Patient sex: M
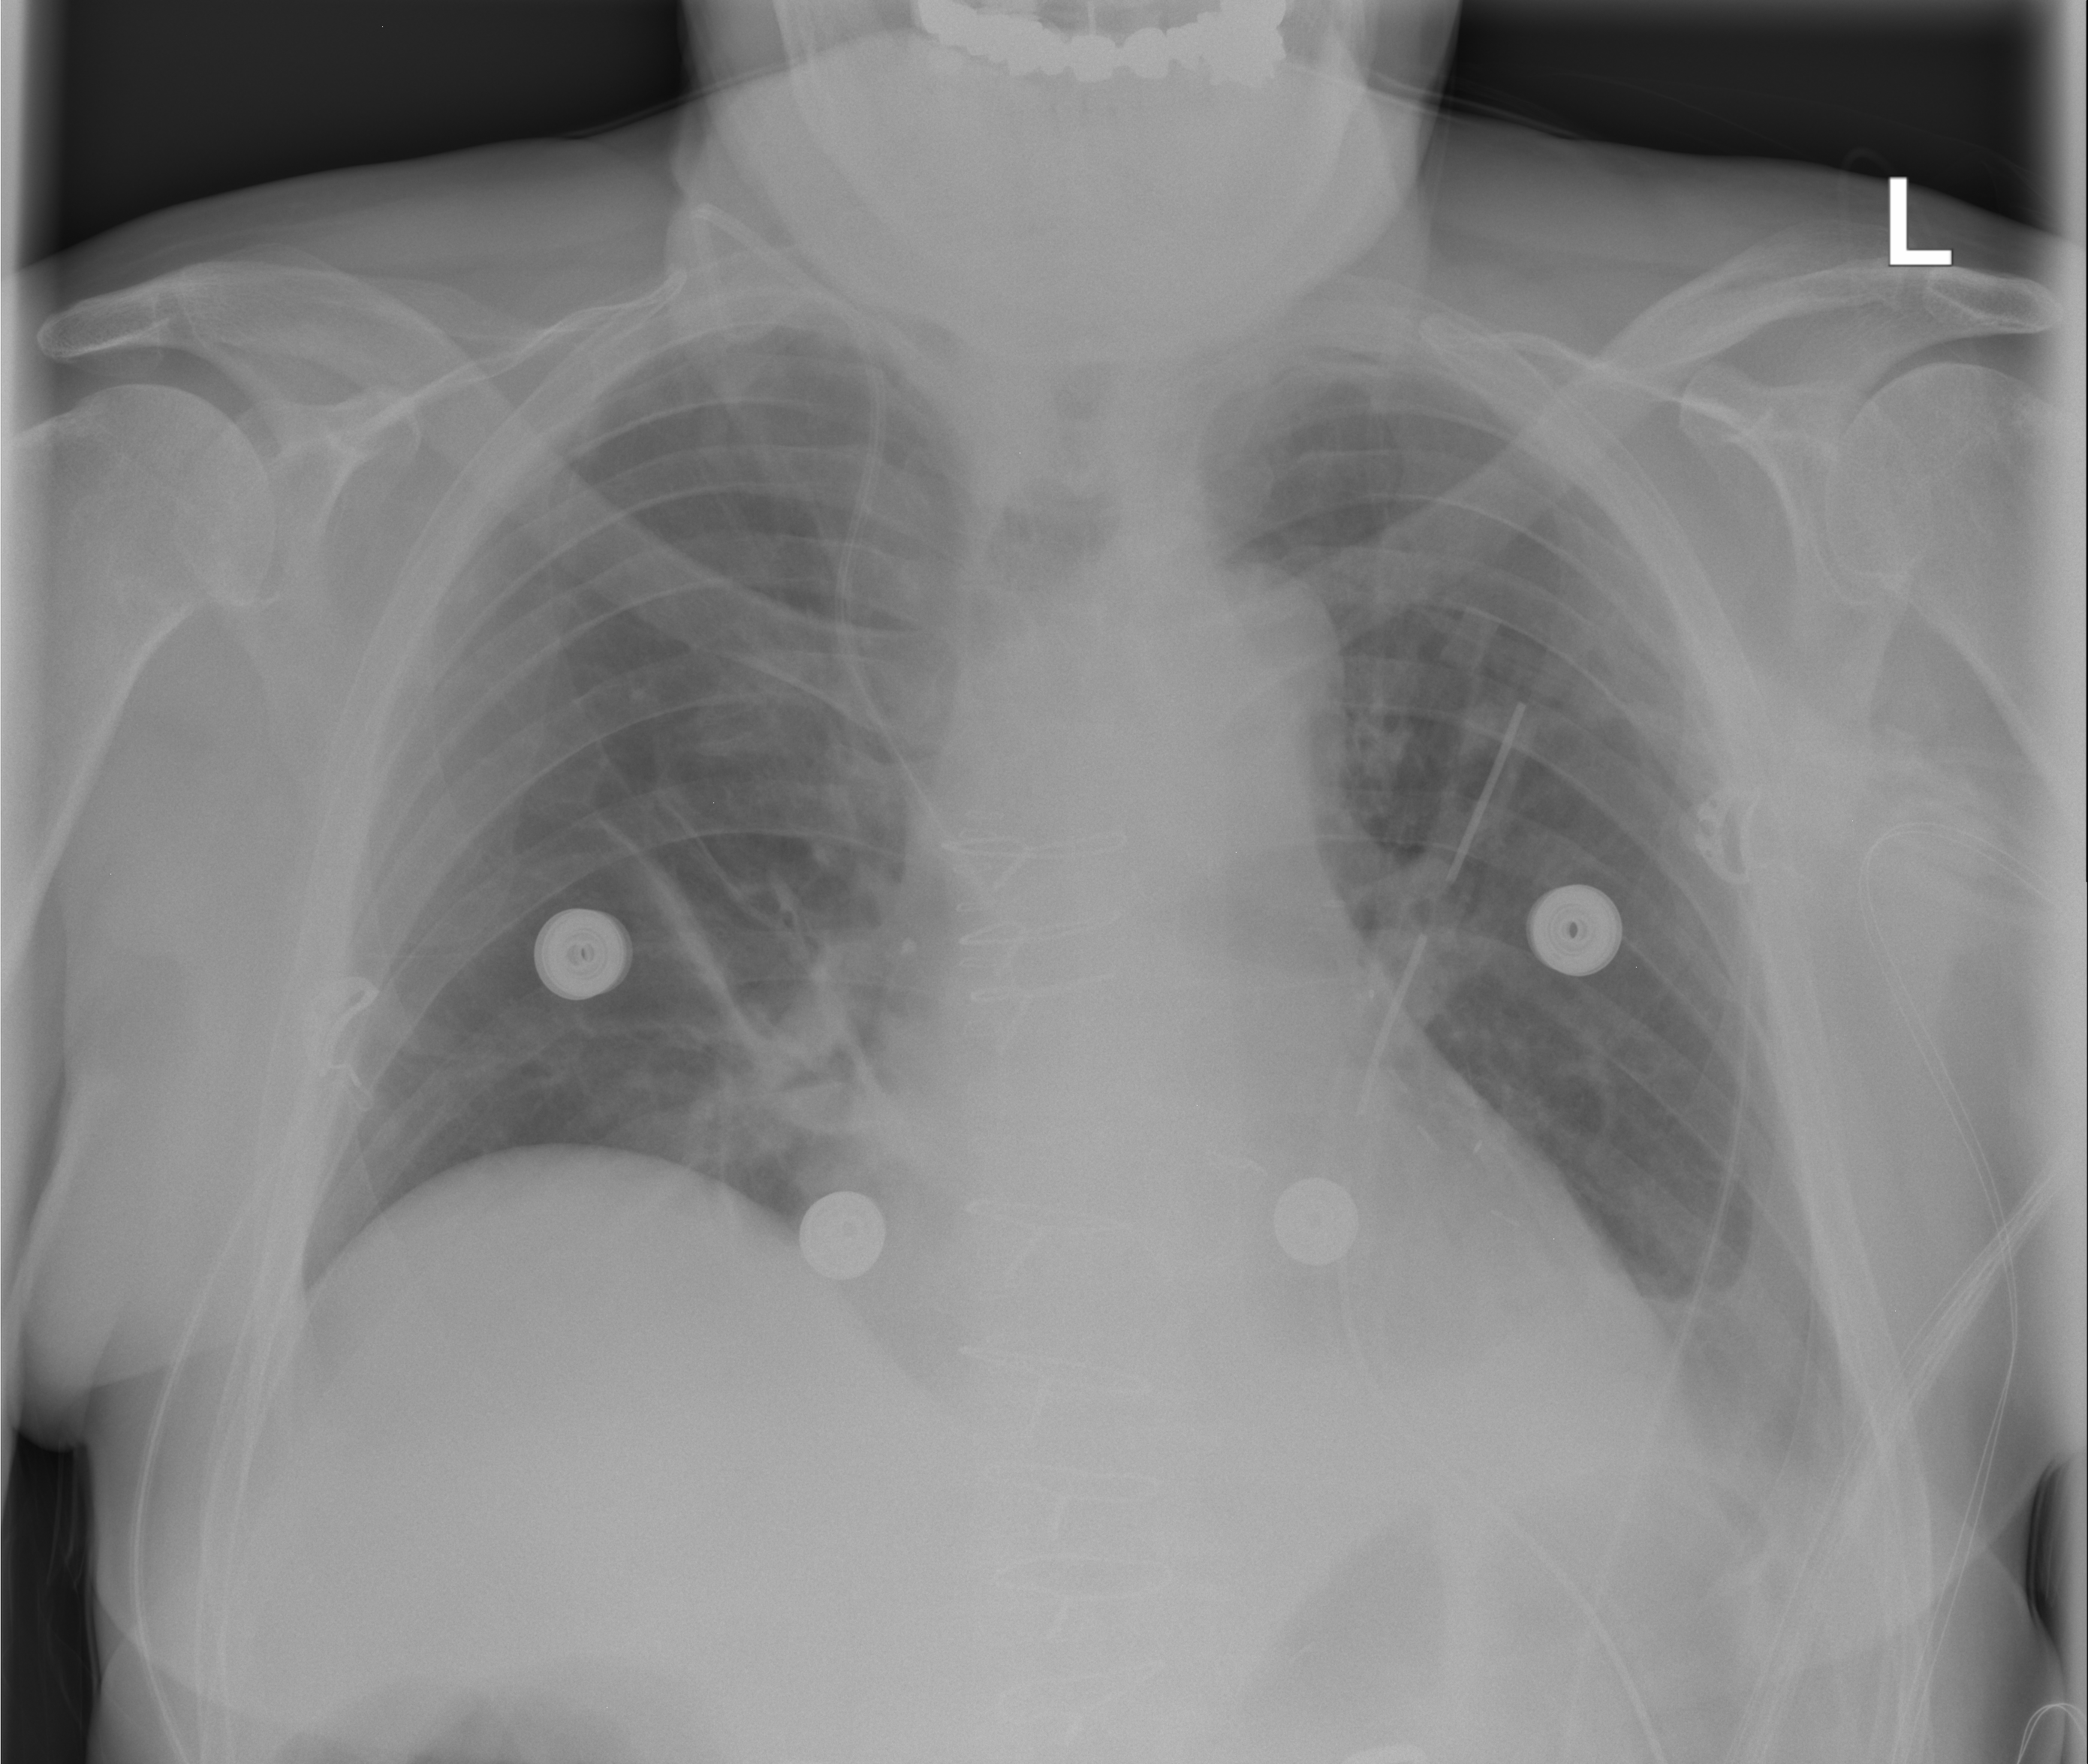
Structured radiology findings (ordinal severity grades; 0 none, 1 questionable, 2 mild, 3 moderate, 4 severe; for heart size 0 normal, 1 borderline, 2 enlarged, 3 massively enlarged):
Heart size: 2
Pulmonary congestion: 0
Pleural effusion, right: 0
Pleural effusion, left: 2
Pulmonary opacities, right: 0
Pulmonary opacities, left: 0
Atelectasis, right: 2
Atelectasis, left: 2